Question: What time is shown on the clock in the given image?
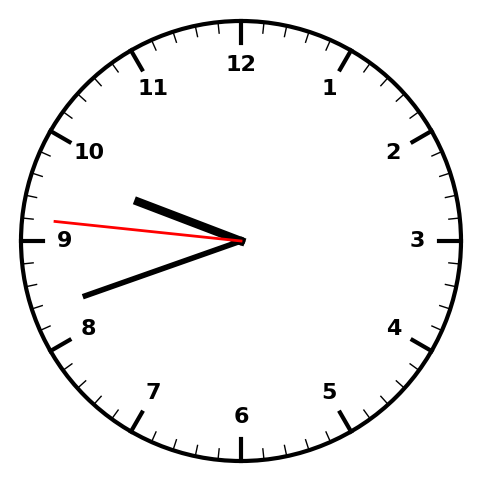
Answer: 09:41:46